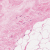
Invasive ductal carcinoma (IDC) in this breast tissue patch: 0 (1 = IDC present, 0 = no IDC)